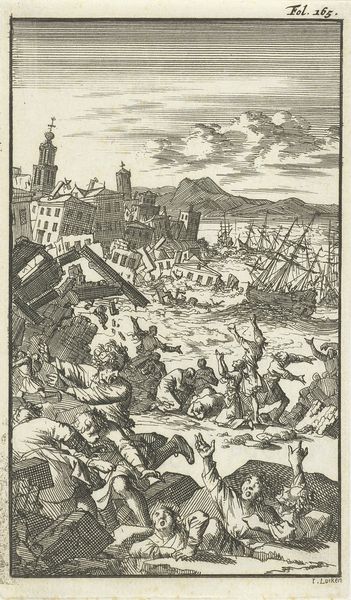
Titel: De aardbeving
Künstler: Jan Luyken
Standort: Amsterdam
Institution: Rijksmuseum
Schlagwörter: bateaux, gravure, port, dessin, nuages, navire, massacre, bateau, aide, catastrophe, souffrance, secours, catastrophes